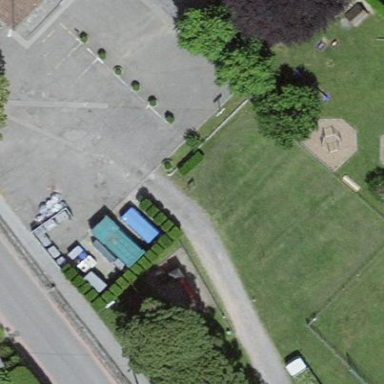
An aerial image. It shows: Grass volleyball pitch for leisure and sports activities.